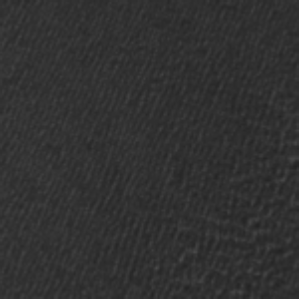
Label: frost